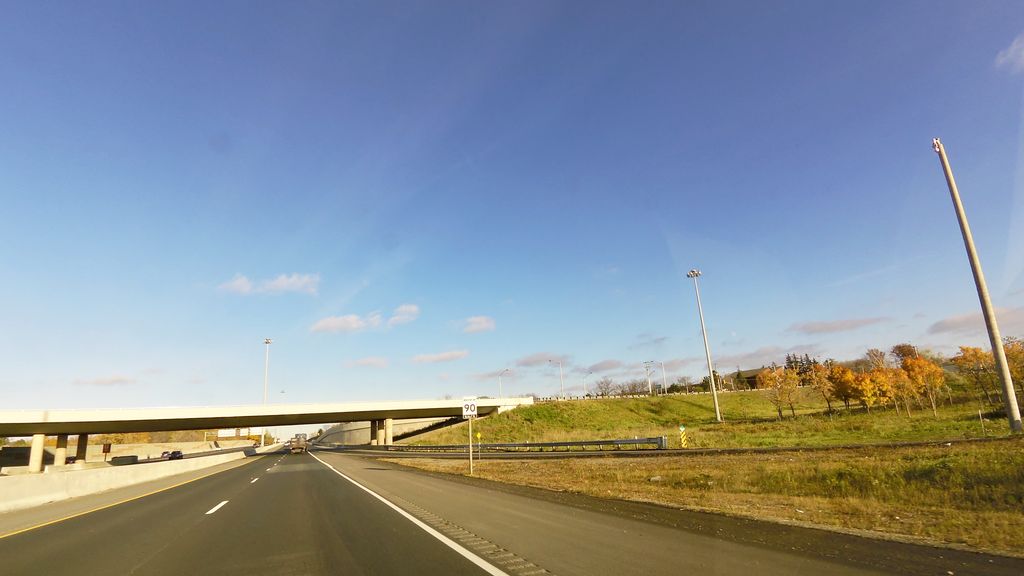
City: kitchener-waterloo